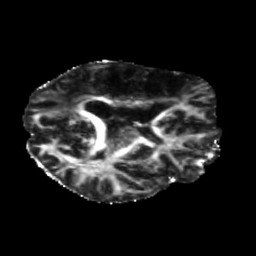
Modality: FA
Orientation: axial
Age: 46
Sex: male
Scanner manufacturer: siemens
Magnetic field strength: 3 T
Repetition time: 5.25 s
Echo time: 0.08 s